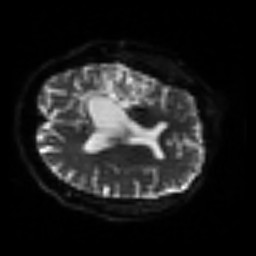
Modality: sbref
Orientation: axial
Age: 49
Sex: male
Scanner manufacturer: siemens
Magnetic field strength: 3 T
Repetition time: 3.2 s
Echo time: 0.081 s